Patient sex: M
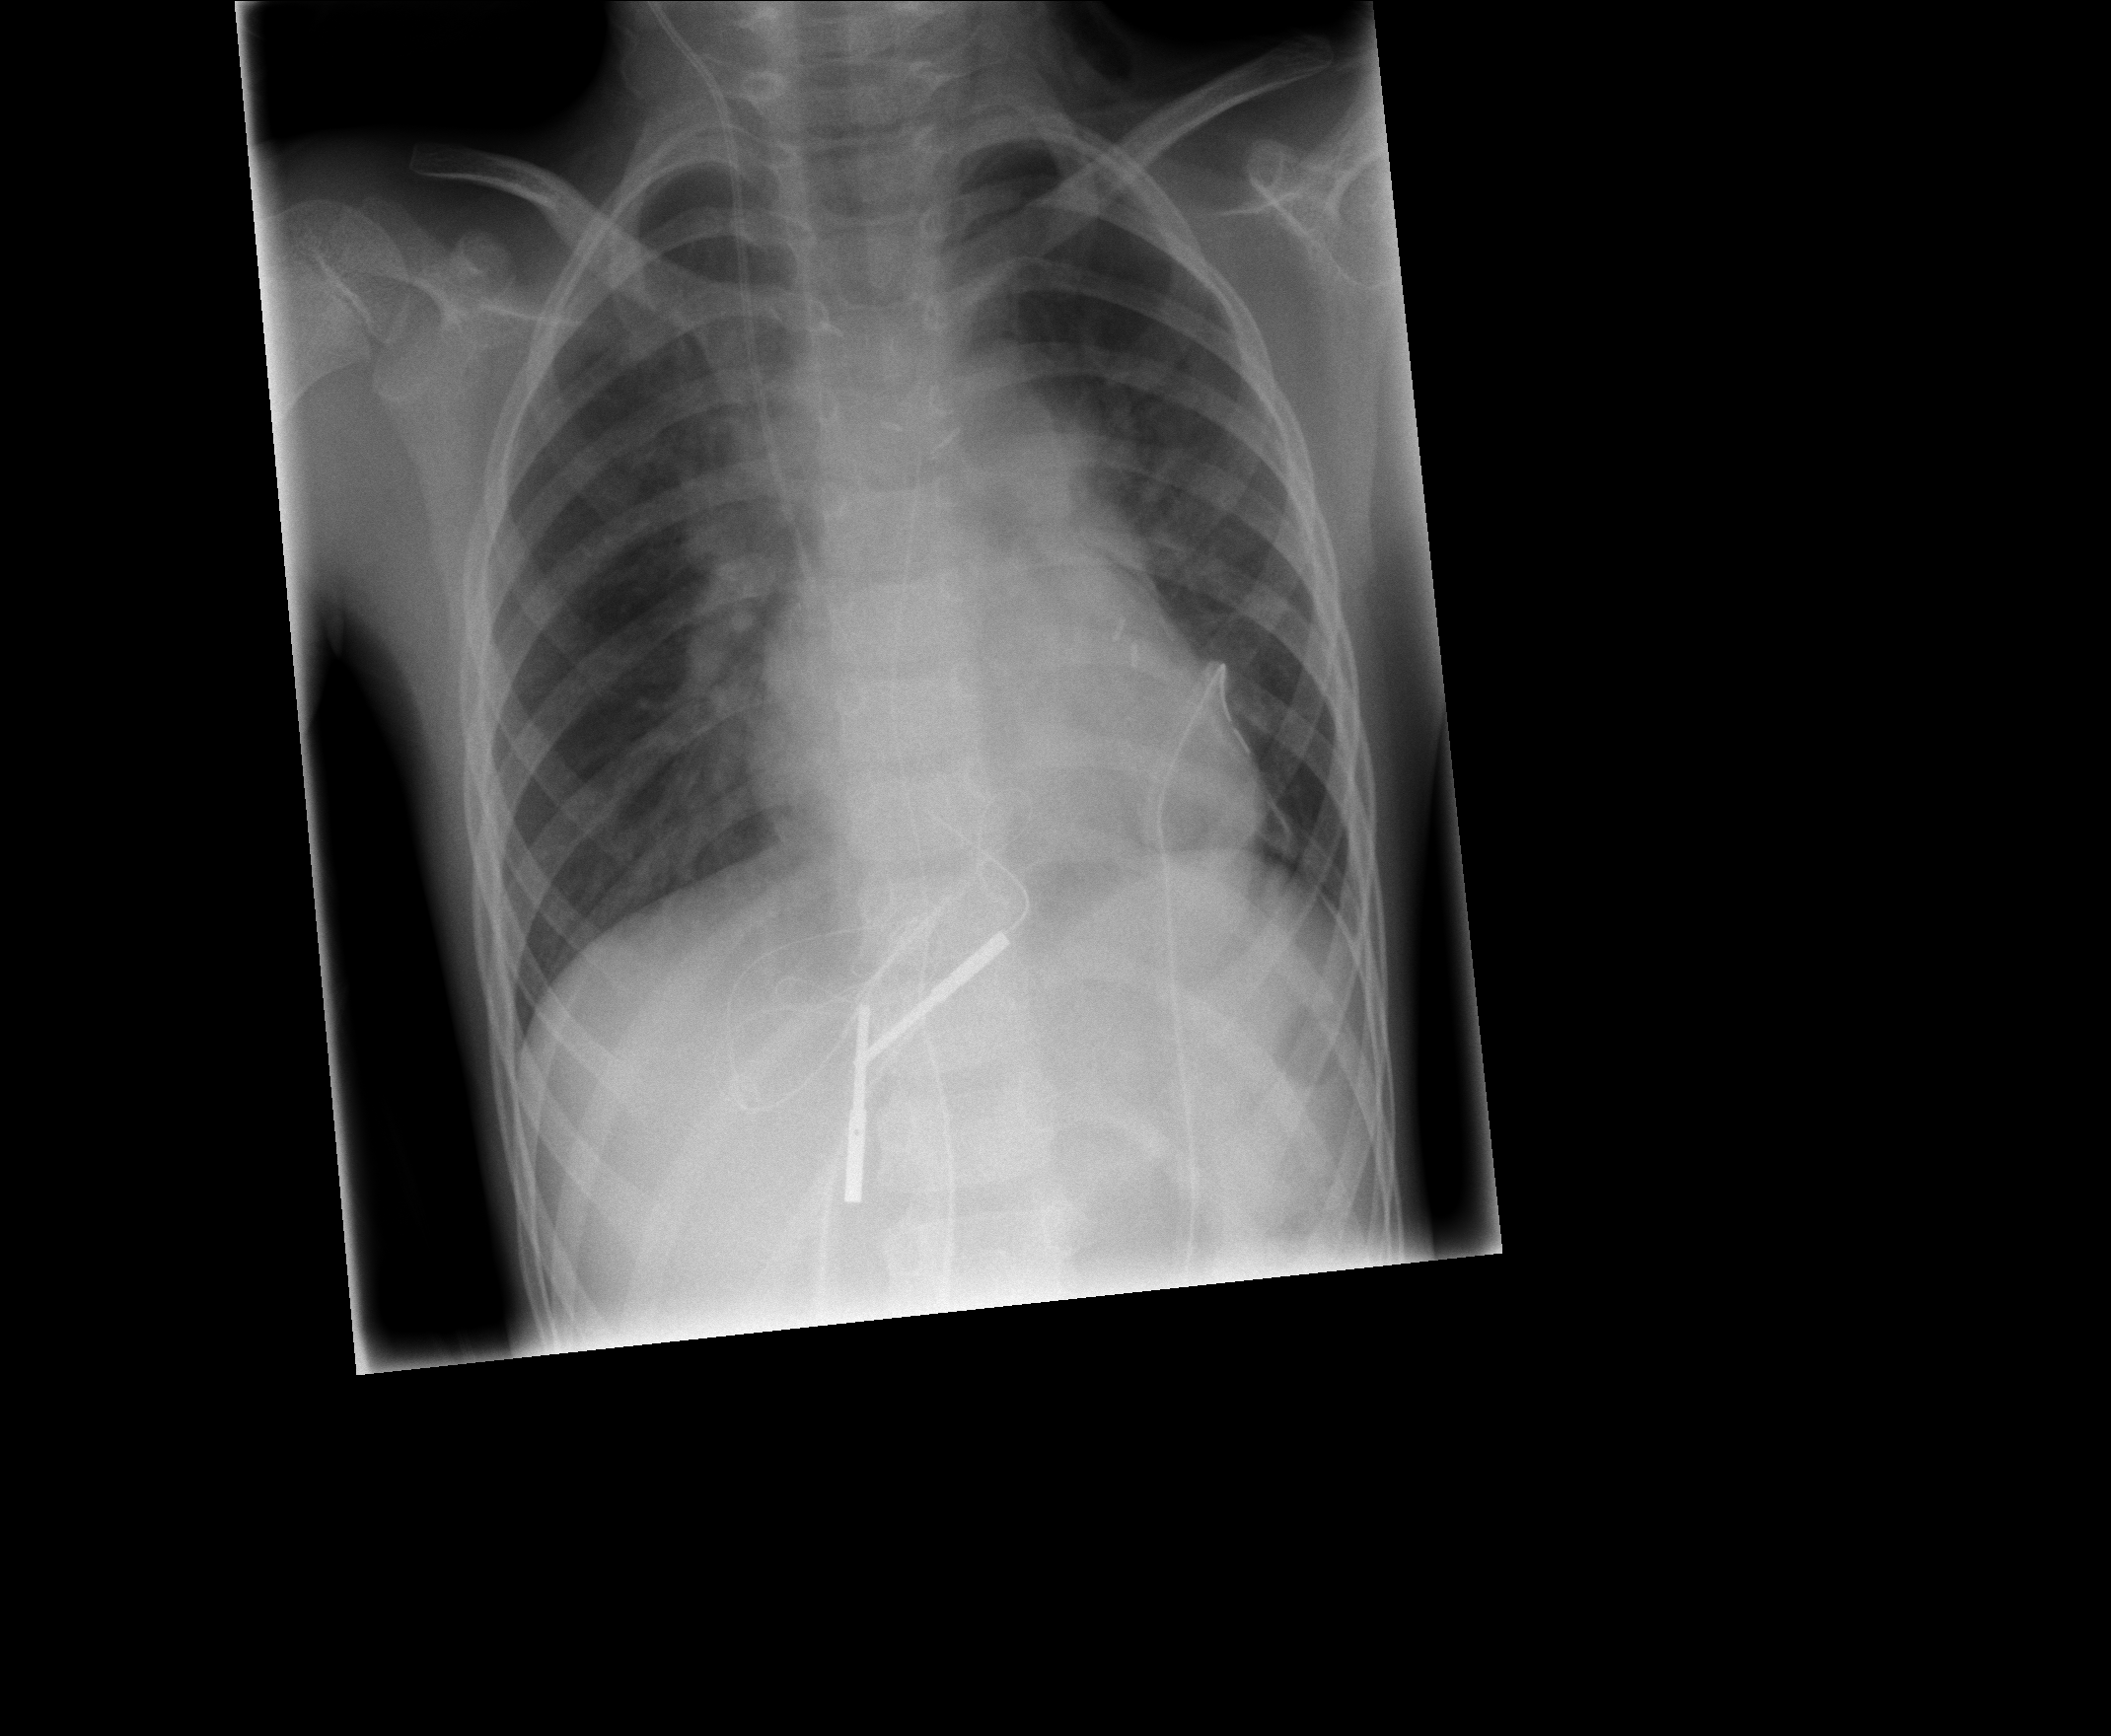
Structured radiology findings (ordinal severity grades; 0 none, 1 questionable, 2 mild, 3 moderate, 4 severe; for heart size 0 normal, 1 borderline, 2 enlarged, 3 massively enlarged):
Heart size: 0
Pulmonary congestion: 2
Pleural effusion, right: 0
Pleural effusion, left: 0
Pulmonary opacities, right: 0
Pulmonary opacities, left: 0
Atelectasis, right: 0
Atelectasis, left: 0